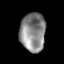
Tissue: prostate
Cell type: T cells
Senescence score: 0.3568
Nuclear area (px): 958
Mean DAPI intensity: 136.195